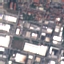
Land use / land cover: Industrial